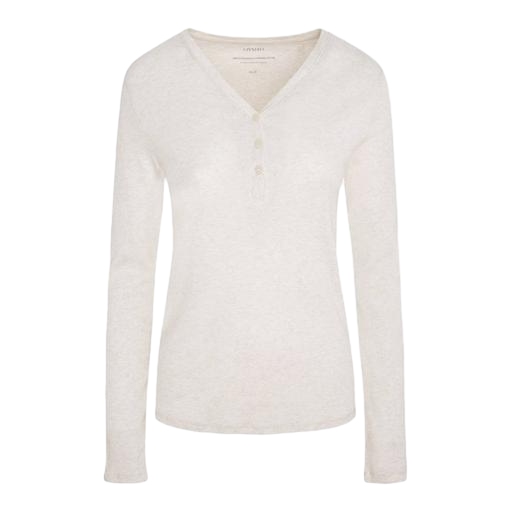
white henley long-sleeved ribbed-jersey top, long-sleeve henley tee, natural ribbed henley shirt, white background